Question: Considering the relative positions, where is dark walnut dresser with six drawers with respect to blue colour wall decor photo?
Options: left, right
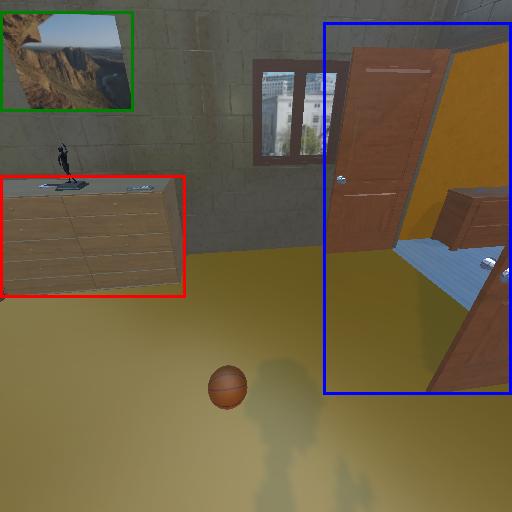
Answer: left